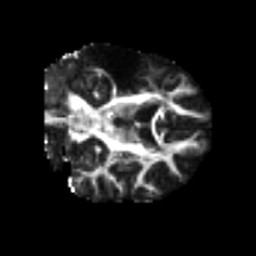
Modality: FA
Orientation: coronal
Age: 58
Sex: male
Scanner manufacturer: siemens
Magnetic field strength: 3 T
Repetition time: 4.5 s
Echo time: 0.103 s